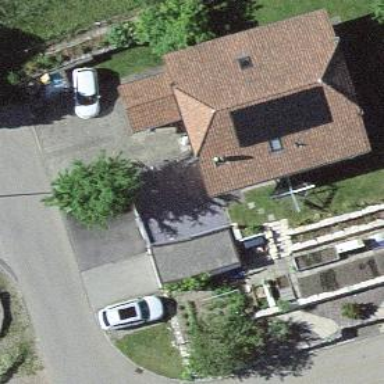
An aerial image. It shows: Garage.